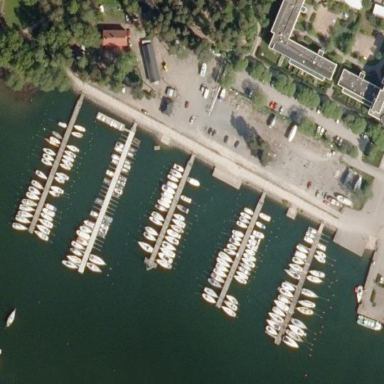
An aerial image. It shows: Marina on leisure land.